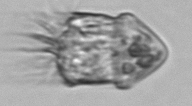
Label: Strombidium_inclinatum